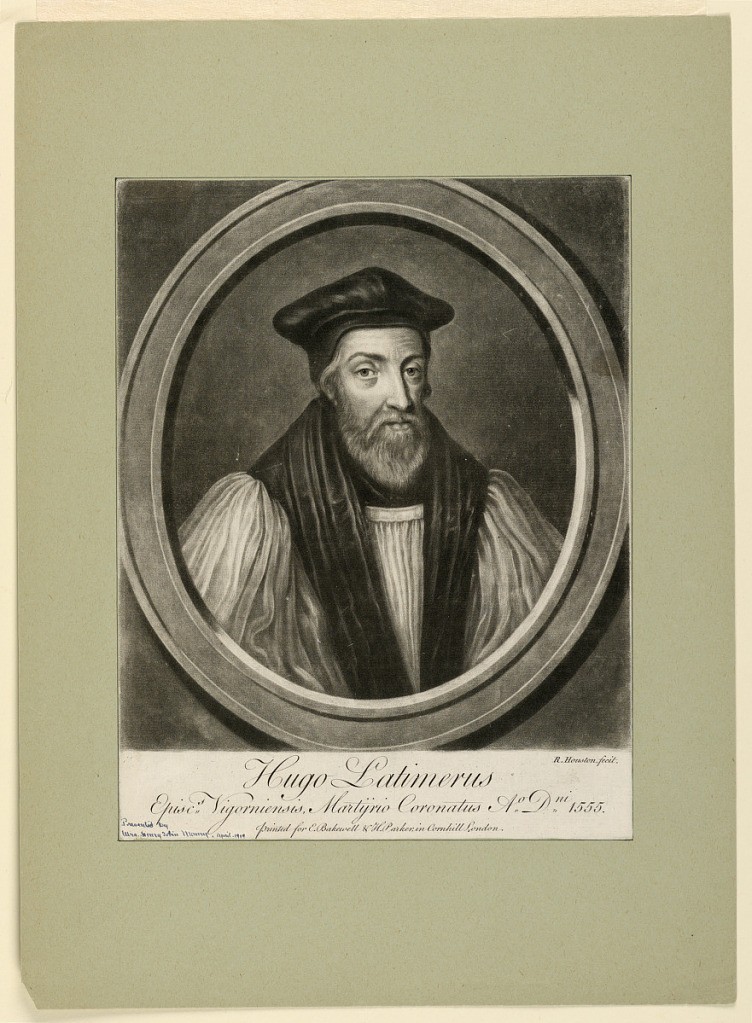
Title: Portrait of Hugo Latimer
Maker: Richard Houston, Irish, active in England, 1721 - 1755
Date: ca. 1750-1760
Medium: Mezzotint on paper
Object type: Print
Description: Bust length portrait, in frontal view of an elderly man wearing ecclesiastic hat and coat. In an oval frame, turned slightly toward right.